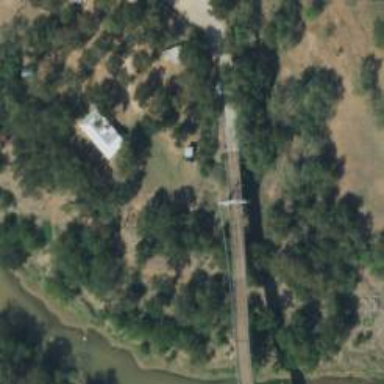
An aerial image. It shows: Suspension bridge on residential road.